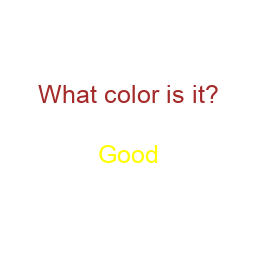
Color: yellow
Background color: white
Question text color: brown